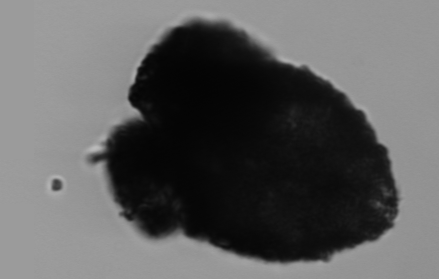
Label: Stenosemella_morphotype1